RGB frame:
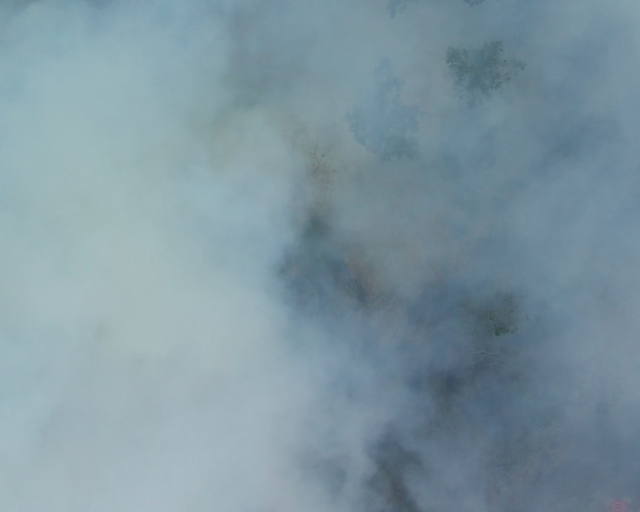
Thermal frame:
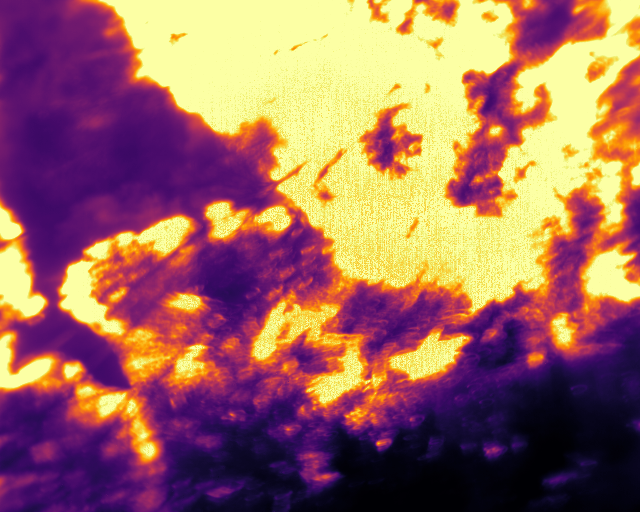
Captured: 2026-02-26 03:09:46
Pixels at or above 80 °C: 214867 (fraction of frame: 0.6557)